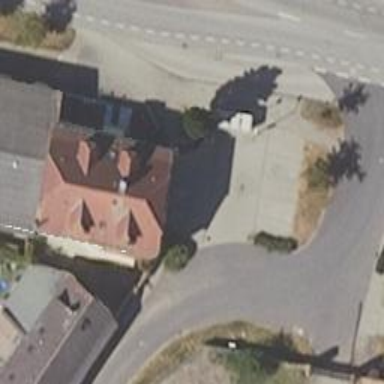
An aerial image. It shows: Restaurant.